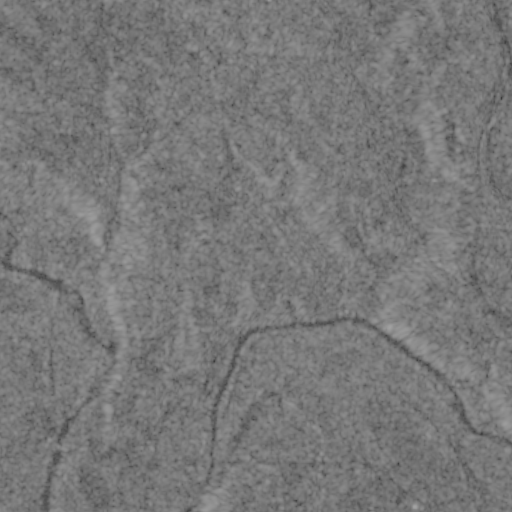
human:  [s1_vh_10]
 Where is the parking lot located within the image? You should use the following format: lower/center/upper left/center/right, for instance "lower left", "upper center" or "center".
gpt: The parking lot is located in the lower left of the image.
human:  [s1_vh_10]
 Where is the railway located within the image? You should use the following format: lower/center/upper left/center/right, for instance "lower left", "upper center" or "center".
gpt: The railway is located in the upper right of the image.
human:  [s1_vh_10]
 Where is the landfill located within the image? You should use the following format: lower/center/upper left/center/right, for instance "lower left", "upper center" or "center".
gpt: There is no landfill in the image.

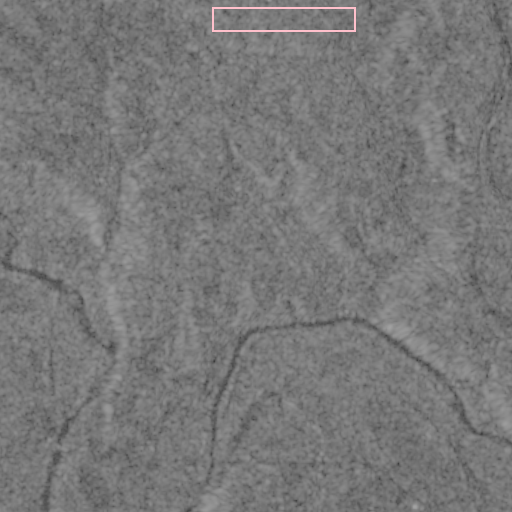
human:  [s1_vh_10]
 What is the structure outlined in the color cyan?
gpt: There is no cyan outline.
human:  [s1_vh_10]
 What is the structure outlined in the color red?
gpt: There is no structure outlined in red.